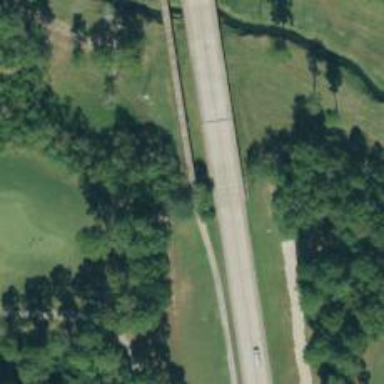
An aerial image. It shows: Path leading to bridge.